Interaction volume radius: 5 \u00c5
Interaction volume height: 25 \u00c5
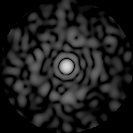
Disorder parameter: 0.8277